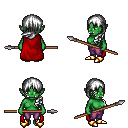
a pixel art fantasy rpg character, female body template, orc, green skin, red cape, magenta pants, white left-swept hairstyle, gold boots, spear, four views (front, back, left, right), 2x2 character sprite sheet, small pixel art, hard edges, no anti-aliasing